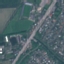
Label: Highway